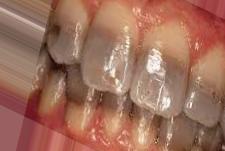
Condition: Tooth Discoloration